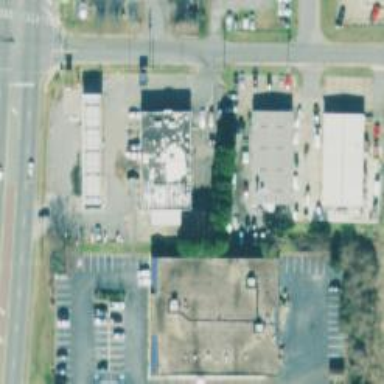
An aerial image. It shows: Convenience shop.